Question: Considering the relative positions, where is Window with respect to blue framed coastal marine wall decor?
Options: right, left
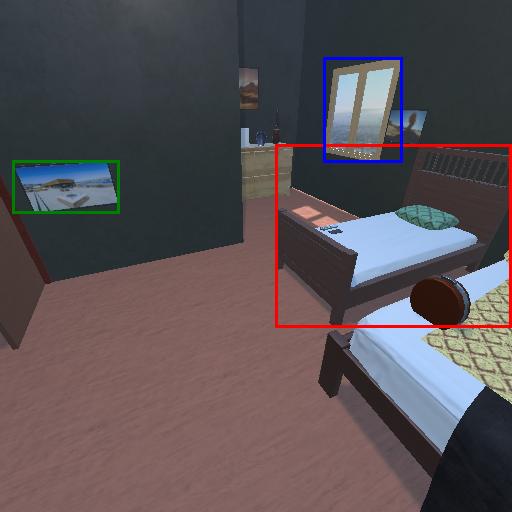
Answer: right